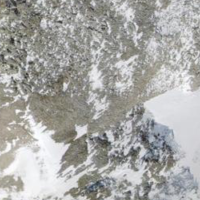
EUNIS habitat code: 48
Species observed at this site:
Campanula glomerata